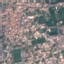
Land use / land cover: Residential